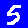
Digit: 5